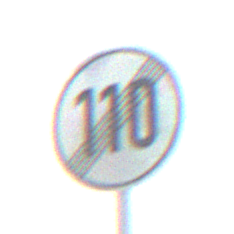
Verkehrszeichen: EndeGeschwindigkeit110
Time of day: SunriseSunset
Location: Outdoor (RoadRail)
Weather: PartlyCloudy
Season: NotSpecified
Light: Natural